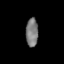
Tissue: lung
Cell type: Others
Senescence score: 0.1733
Nuclear area (px): 346
Mean DAPI intensity: 120.558